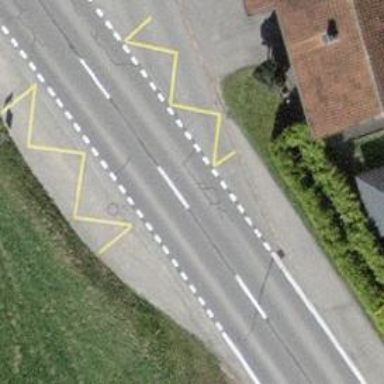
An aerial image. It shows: Public transport stop position.